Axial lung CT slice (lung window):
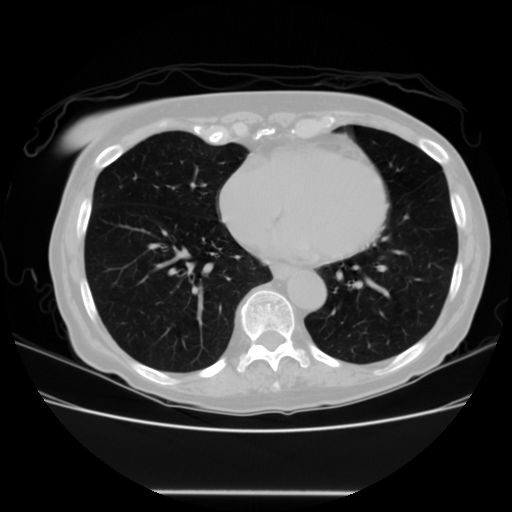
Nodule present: no